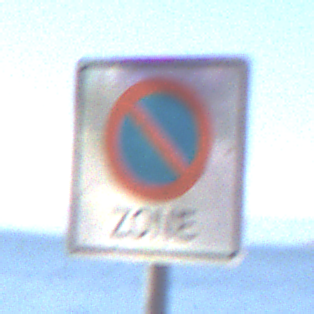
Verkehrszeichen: BeginnEingeschraenktesHalteverbotZone
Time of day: MorningAfternoon
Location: Outdoor (Nature)
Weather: Clear
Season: NotSpecified
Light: Natural